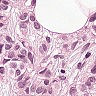
Metastatic tissue present: yes